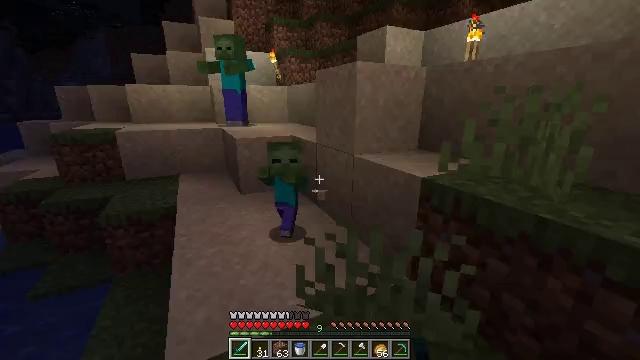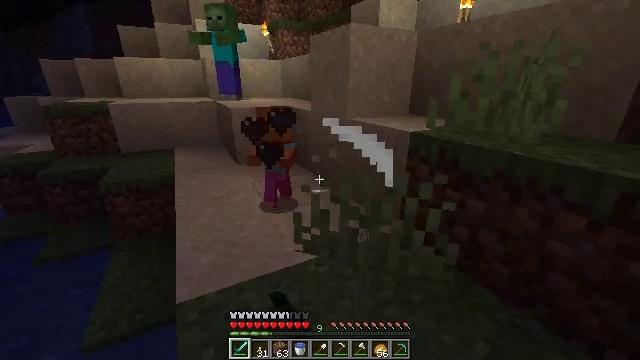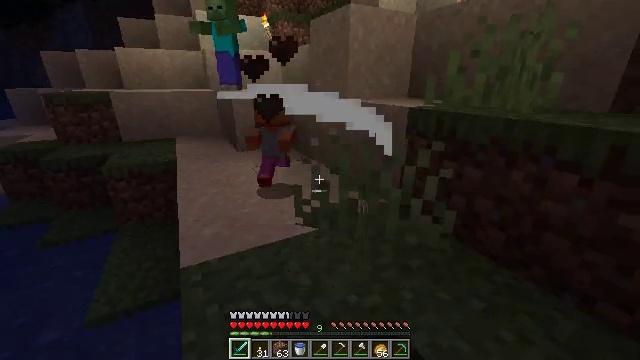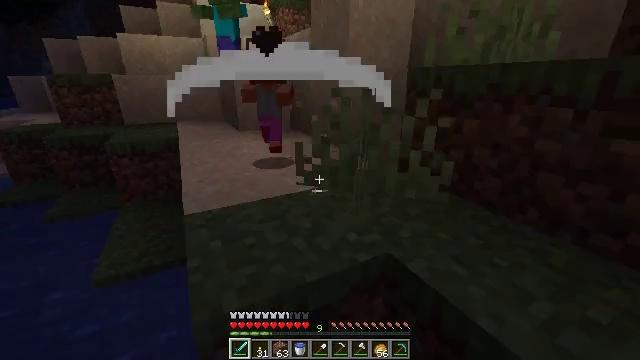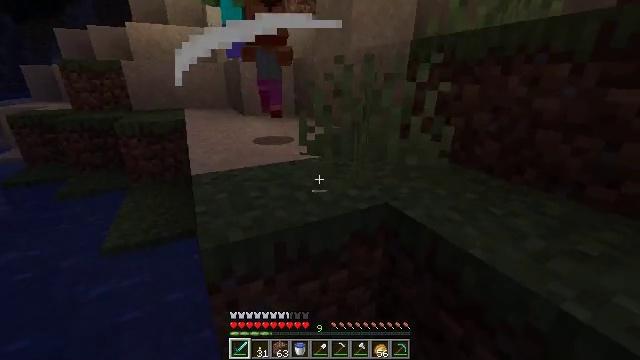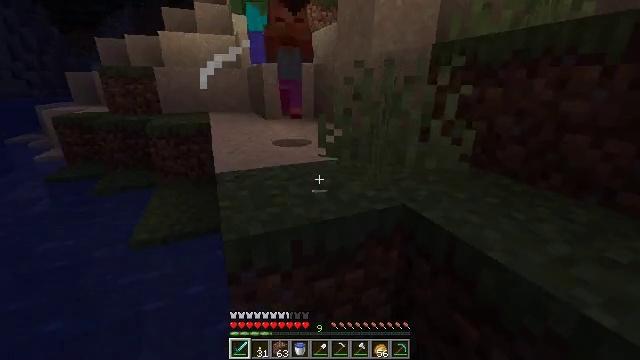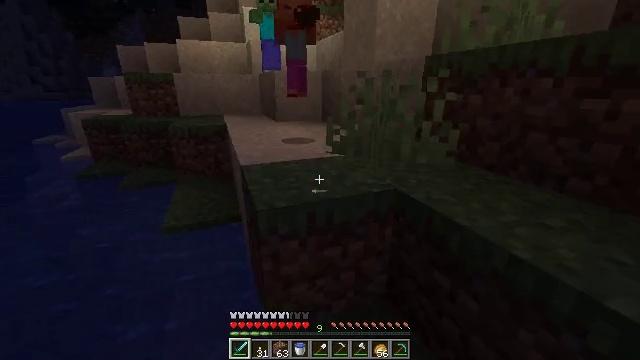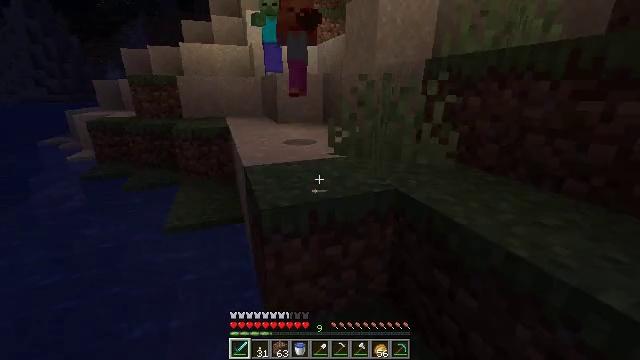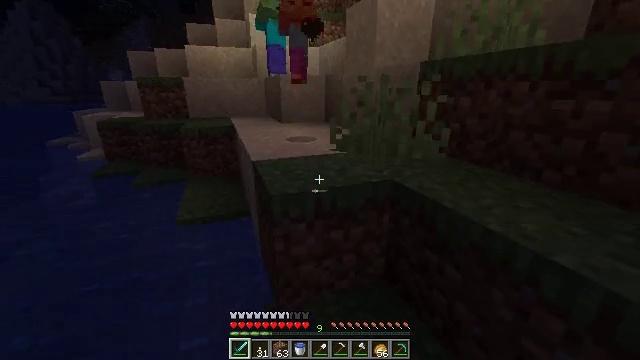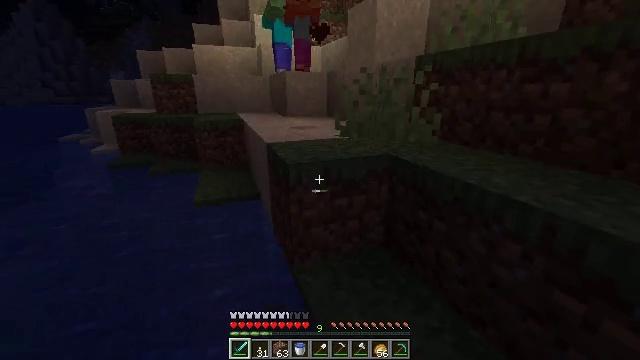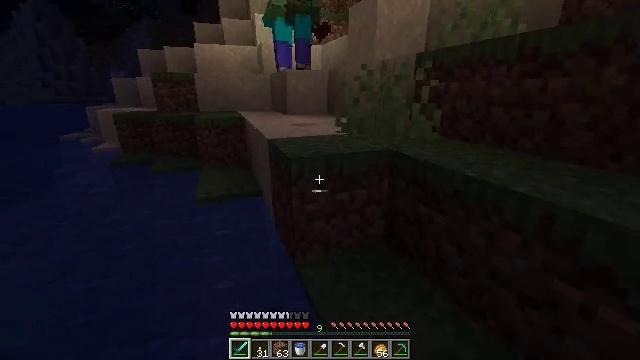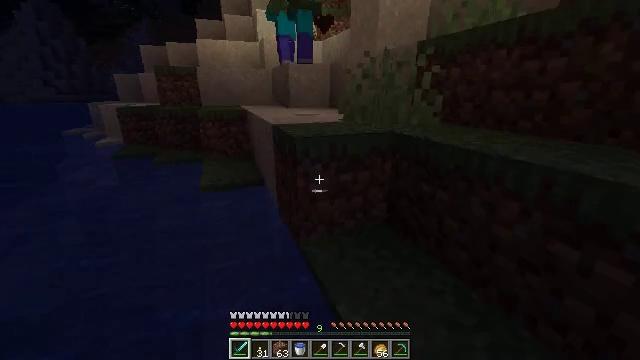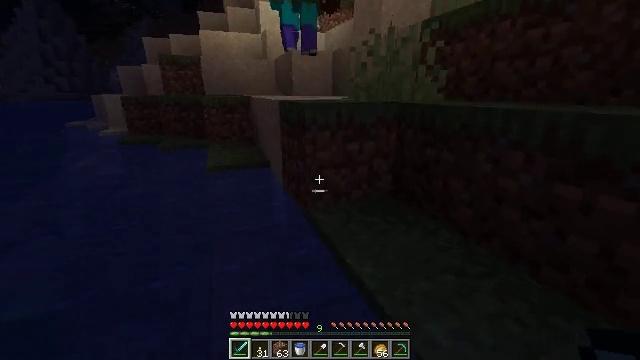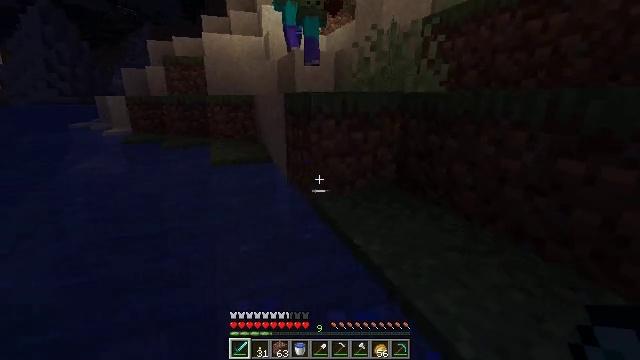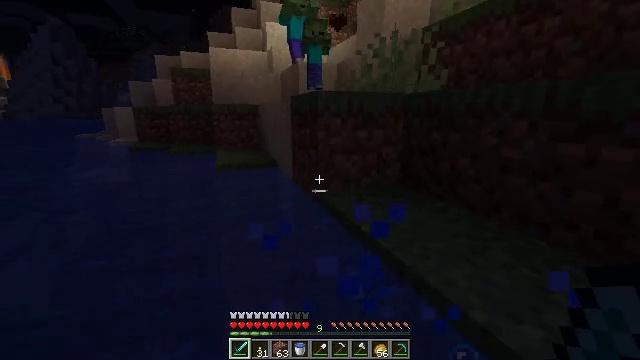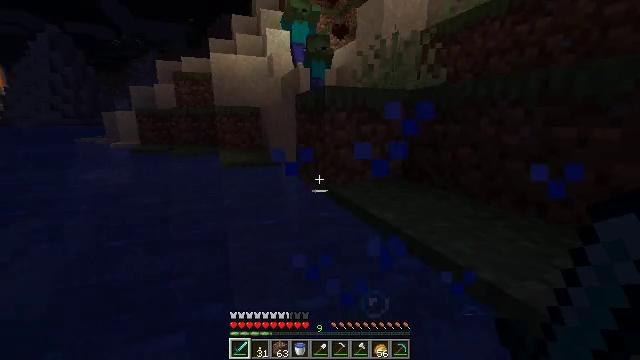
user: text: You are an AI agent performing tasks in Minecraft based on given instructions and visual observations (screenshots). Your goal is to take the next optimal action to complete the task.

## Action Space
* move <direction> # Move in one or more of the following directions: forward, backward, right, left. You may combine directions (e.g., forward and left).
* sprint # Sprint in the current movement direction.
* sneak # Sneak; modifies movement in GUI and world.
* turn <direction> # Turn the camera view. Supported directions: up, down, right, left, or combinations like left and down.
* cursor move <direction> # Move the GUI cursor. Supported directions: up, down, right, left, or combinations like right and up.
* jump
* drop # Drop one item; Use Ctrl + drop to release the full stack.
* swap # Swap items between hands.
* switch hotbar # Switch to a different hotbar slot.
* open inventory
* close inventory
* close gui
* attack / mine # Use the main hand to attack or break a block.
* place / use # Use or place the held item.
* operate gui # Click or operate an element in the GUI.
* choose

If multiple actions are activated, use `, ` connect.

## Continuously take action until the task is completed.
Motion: motion action
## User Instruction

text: Gather seagrass near the seafloor.
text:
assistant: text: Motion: move back, turn right and down, attack / mine
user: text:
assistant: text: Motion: move back, attack / mine
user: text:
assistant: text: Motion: move back, attack / mine
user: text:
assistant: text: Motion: move back, turn left
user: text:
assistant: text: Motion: move back, turn left and up
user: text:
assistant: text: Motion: move back, turn left
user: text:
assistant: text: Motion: move back
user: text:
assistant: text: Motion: move back
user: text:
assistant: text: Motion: move back and move left
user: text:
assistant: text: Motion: move back and move left
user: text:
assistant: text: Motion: move back and move left
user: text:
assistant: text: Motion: move back and move left
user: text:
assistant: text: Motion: move back and move left, turn up
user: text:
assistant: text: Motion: move back and move left, turn up
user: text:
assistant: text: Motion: move back and move left, turn up
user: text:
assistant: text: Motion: move back and move left, turn right and up
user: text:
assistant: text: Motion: move back and move left, turn right and up
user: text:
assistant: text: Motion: move left, turn right and up
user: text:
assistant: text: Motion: move left, turn right and up
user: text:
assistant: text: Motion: move left, turn right and up
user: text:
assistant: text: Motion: move left, turn right and up
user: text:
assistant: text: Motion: move left
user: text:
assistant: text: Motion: move left
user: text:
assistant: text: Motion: move left
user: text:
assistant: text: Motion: move left
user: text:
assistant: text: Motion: move left, turn right
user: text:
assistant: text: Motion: move left, turn right
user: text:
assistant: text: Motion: move left, turn right
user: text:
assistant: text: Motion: move left, turn right
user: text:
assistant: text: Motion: move left, turn right